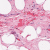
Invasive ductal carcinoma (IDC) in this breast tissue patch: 0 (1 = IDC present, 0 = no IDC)